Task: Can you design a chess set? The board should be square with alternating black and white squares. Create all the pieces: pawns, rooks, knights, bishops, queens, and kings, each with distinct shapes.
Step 4438:
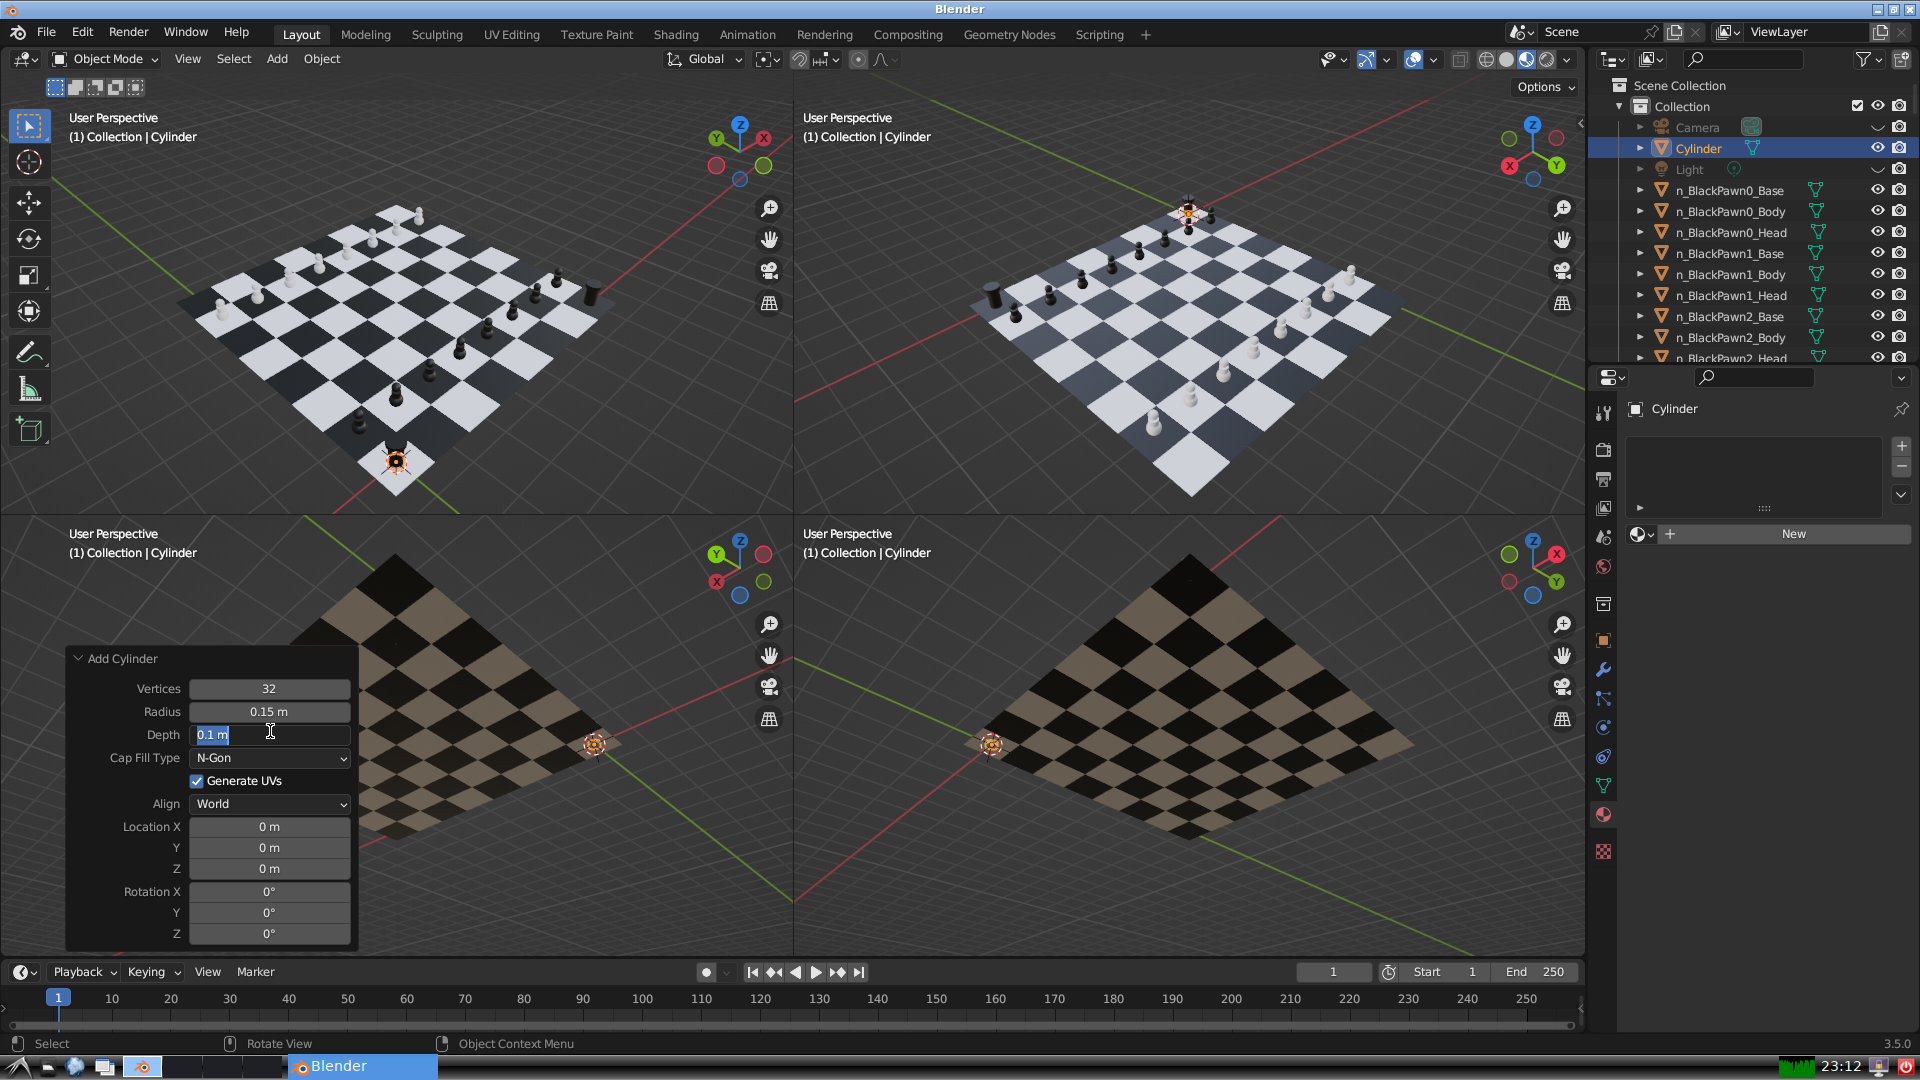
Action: input_text: 0.6